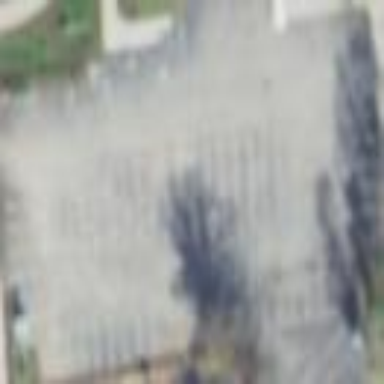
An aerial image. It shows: Parking area with surface.